Question: I'm trying to think of a way how people can see the
header content only in a full screen display (no matter how big or small a user's browser screen size is) first before they
start scrolling down the page. Here is what I mean.

I want people to see the top red bordered area only when they access the website. I dabbled with 'vh' or 'vw' but I'm not sure if that's the right way to handle this issue.
'''
<header class="header-wrapper">
<div class="logo">
<h3>Idealogic</h3>
</div>
<div class="login">
<a href="#"><p>Log In</p></a>
</div>
<div class="signup">
<a href="#"><p>Sign Up</p></a>
</header>
<section>
<h3 class="welcome">
You Think. <br /><p class="indent">We Design.</p>
</h3>
</section>
</div>
<!-- Nav Wrapper !-->
<div class="nav-wrapper">
<nav>
<ul>
<a href="#"><li>Home</li></a>
<a href="#"><li>How does it work?</li></a>
<a href="#"><li>Pricing</li></a>
<a href="#"><li>Education Discouts</li></a>
<a href="#"><li>Contact Us</li></a>
</ul>
</nav>
<!-- Nav Wrapper Ends !-->
</div>
'''
Here is the header html section. Should I wrap the entire header contents with a div class then go from there? I'm fairly new to the front-end development. Thank you so much for your help!
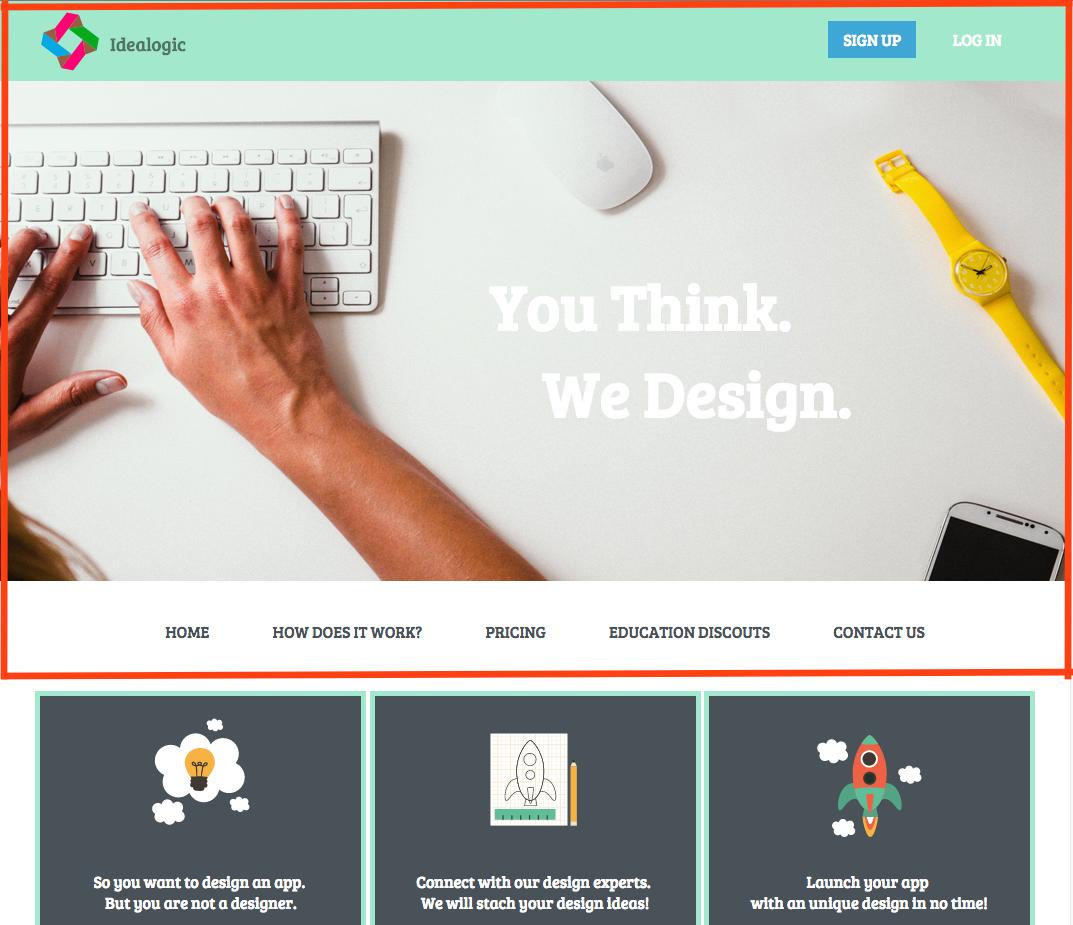
Answer: You could use jQuery to make sure the '<section>' fills the viewport's height and then subtract the header and nav from the viewportHeight. Don't use 'vw' or 'vh' as they don't have the greatest browser support.
'''
jQuery('section').height(viewportHeight - 100);
//The - 100 is the amount of pixels to subtract. This should equal the height of the header-wrapper and nav-wrapper.
'''
This should work for you. I would also recommend placing your '<a>' elements inside of the '<li>' elements in your HTML.
---
Otherwise you can use HTML and CSS and accomplish this using position absolute as well.
<URL>